Question: My plot is almost ready, I just cannot reverse the secondary axis of a line (geom_line) plotted over a dodge barplot. My code so far:
'''
coeff<--1/50
ggplot(coll,aes(Date,value,fill=variable))+
geom_bar(stat="identity",position="dodge")+
ylab("Precipitation")+xlab("Month")+ylim(0,900)+
geom_line(aes(x=Date,y=Temp/coeff,col="black"),col="black")+
geom_point(aes(x=Date,y=Temp/coeff,col="black"),col="black")+
scale_y_continuous(sec.axis = sec_axis(~.*coeff, name = "Temp"))
'''
I just need the y axis at the right (Temp) to be reversed and start at the top from zero 0 to -15
This is the result I have now
And my dataframe looks something like this:
'''
Date<-c("1/1/2019","2/1/2019","3/1/2019","4/1/2019","5/1/2019","6/1/2019","7/1/2019",
"8/1/2019","9/1/2019","10/1/2019","11/1/2019","12/1/2019")%>%data.frame()
names(Date)[names(Date) == "."] <- "Date"
Date<-as.POSIXct(Date$Date,format="%m/%d/%Y")
Month<-c("Jan","Feb","Mar","Apr","May","Jun","Jul","Aug","Sep","Oct","Nov","Dec")%>%data.frame()
names(Month)[names(Month) == "."] <- "Month"
Temp<-c(NA,-3,-6,-13,-12,-6,-5,-1,-4,-7,-8,NA)%>%data.frame()
names(Temp)[names(Temp) == "."] <- "Temp"
variable<-c(rep("bar1",12,sep=","),rep("bar2",12,sep=","),rep("bar3",12,sep=","))%>%data.frame()
names(variable)[names(variable) == "."] <- "variable"
value<-rnorm(36,400,100)
coll<-cbind(Date,Month,Temp,variable,value)
'''
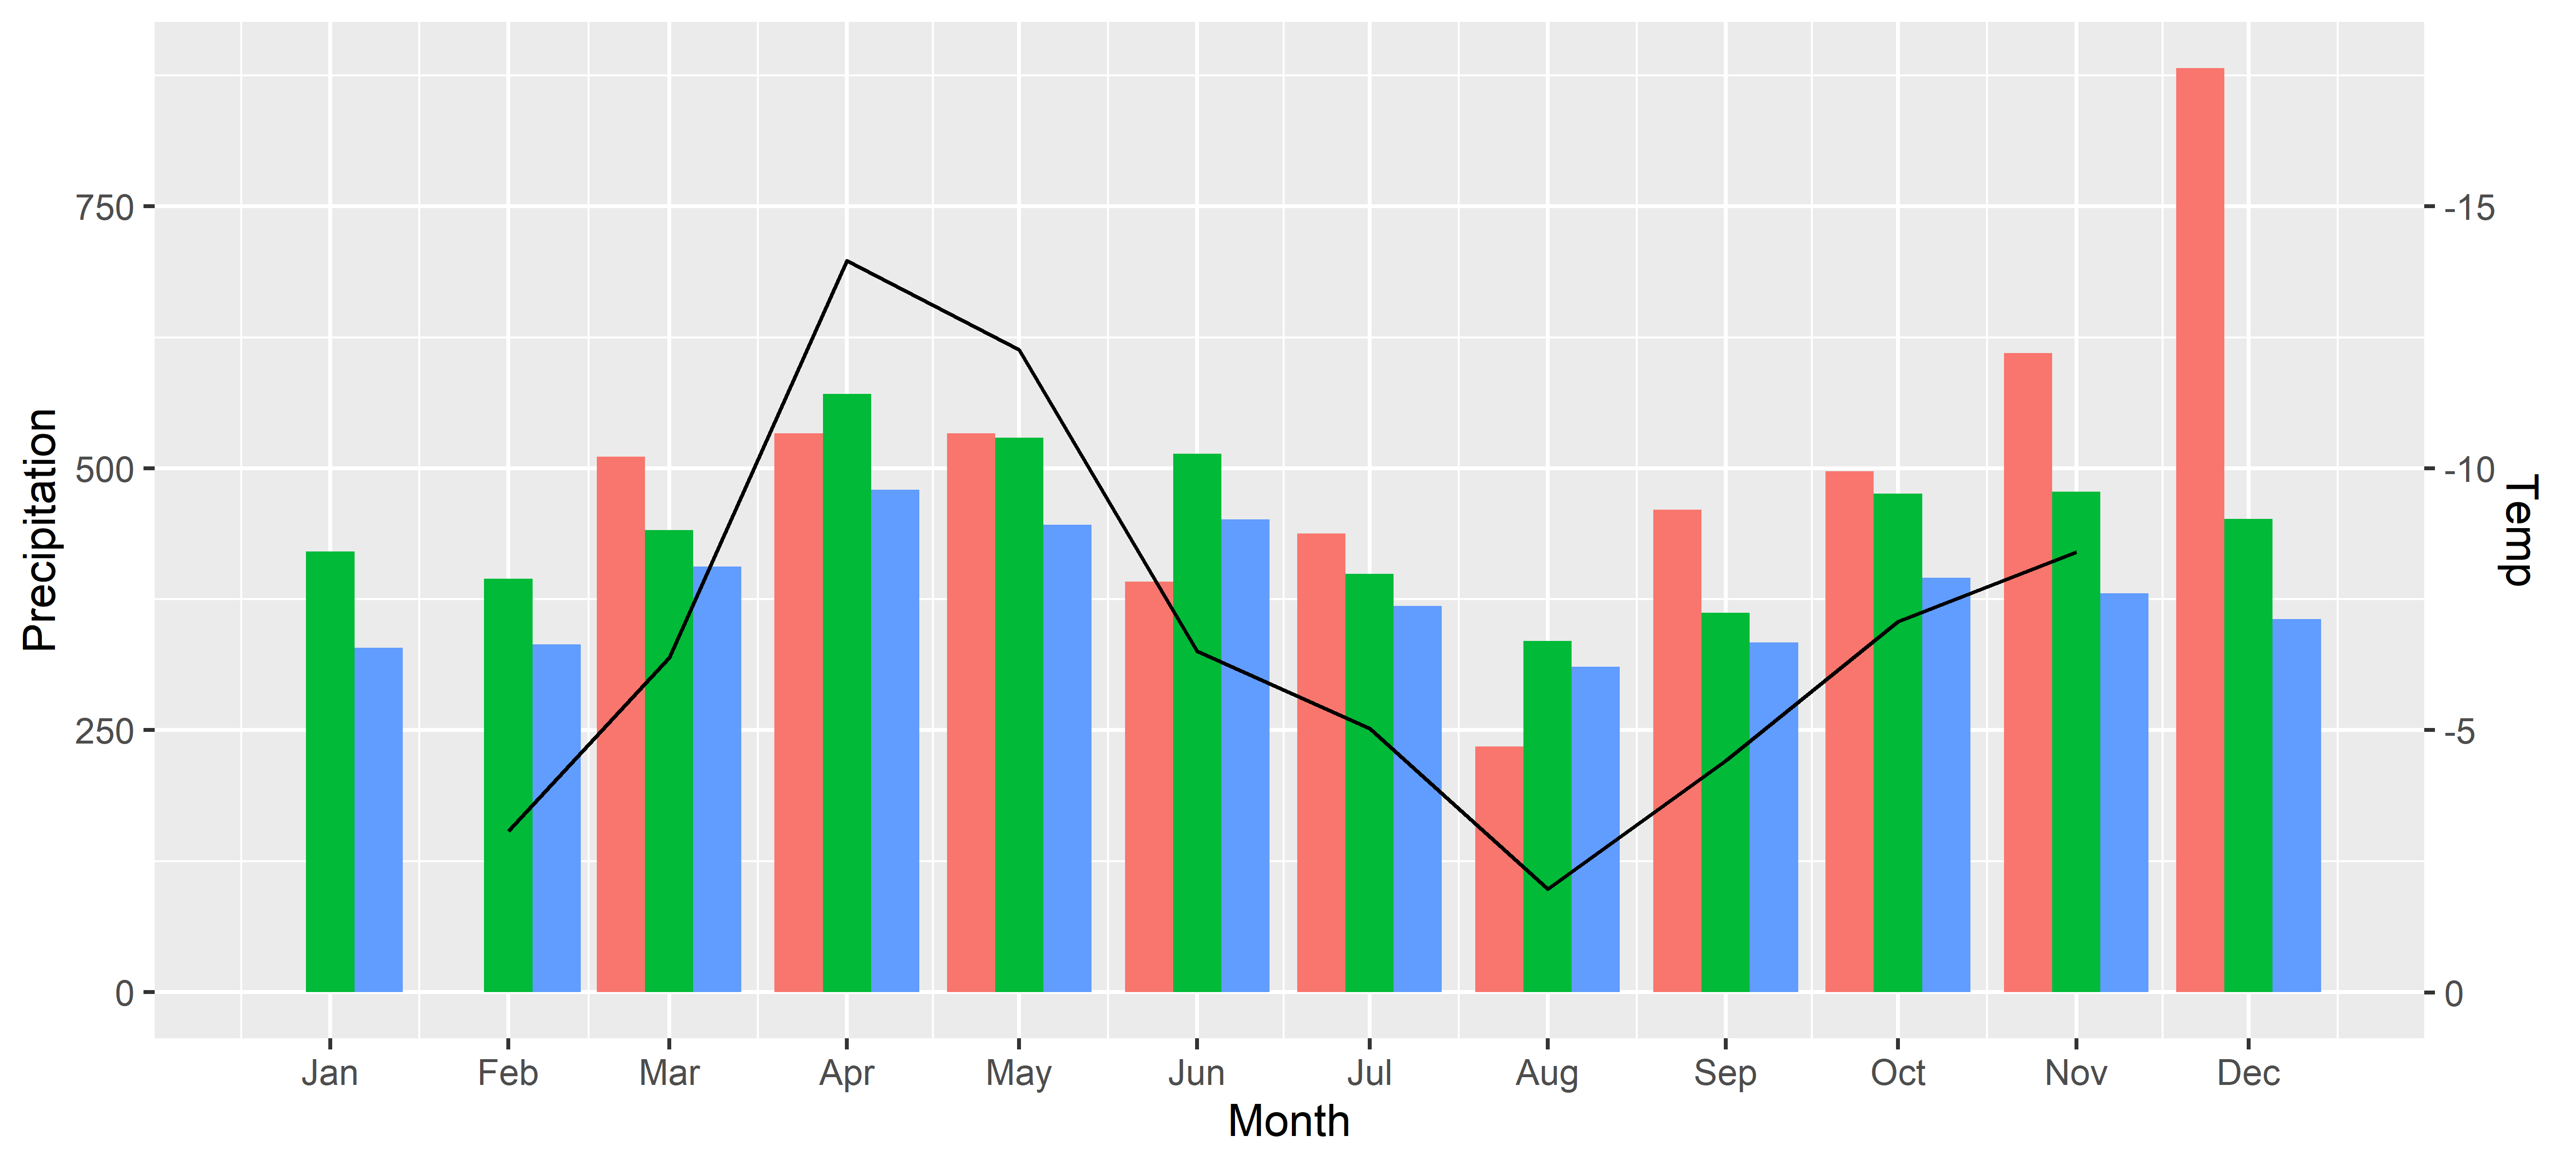
Answer: Is your coefficient really what you want?
'-3 / -(1/50) = 150', whereas '-6 / -(1/50) = 300' so this means that a lower temperature appears higher on your graph
So I have adapted the data to make this work intuitively.
However you really should be aware that two y-axis with different scales is not considered good practice.
See this link for a good discussion on the issue: <URL>
Having said all that here you go. I've tidied up your data frame: I hope you can see that this may be a simpler approach.
'''
# packages
library(ggplot2)
# data
coll <- data.frame(
Date = c("1/1/2019", "2/1/2019", "3/1/2019", "4/1/2019", "5/1/2019", "6/1/2019", "7/1/2019",
"8/1/2019", "9/1/2019", "10/1/2019", "11/1/2019", "12/1/2019"),
Month = c("Jan", "Feb", "Mar", "Apr", "May", "Jun", "Jul", "Aug", "Sep", "Oct", "Nov", "Dec"),
Temp = c(NA,-3,-6,-13,-12,-6,-5,-1,-4,-7,-8,NA),
variable = c(rep("bar1", 12, sep = ","), rep("bar2", 12, sep = ","), rep("bar3" , 12, sep = ",")),
value = rnorm(36,400,100))
# Data wrangling
coll$Date <- as.POSIXct(coll$Date, format = "%m/%d/%Y")
# Create additional variable for modified temperature to scale with the preciptation y axis
# tranformation coefficient
coeff <- 50
coll$temp_mod <- (coll$Temp * coeff) + 700
# plot
ggplot(coll, aes(Date, value, fill = variable))+
geom_bar(stat = "identity", position = "dodge")+
ylab("Precipitation")+
xlab("Month")+
ylim(0, 900)+
geom_line(aes(Date, temp_mod))+
geom_point(aes(Date, temp_mod))+
scale_y_continuous(sec.axis = sec_axis(~-rev(.) / coeff, name = "Temp", breaks = seq(0, -15, by = -2)))
'''
<URL>